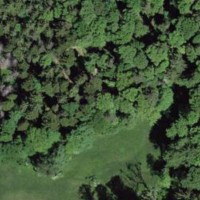
EUNIS habitat code: 41
Species observed at this site:
Tetrix subulata
Dioscorea communis
Cirsium palustre
Ilex aquifolium